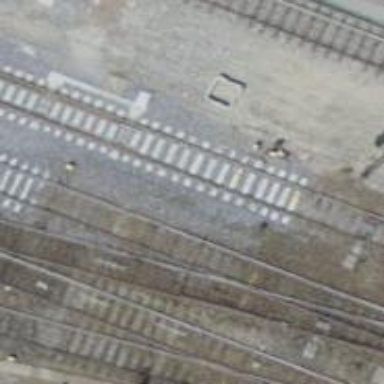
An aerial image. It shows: Railway track with electrification using contact line. The voltage of the system is either 3000 or 15000.